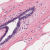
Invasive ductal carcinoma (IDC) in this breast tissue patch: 0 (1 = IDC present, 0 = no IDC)